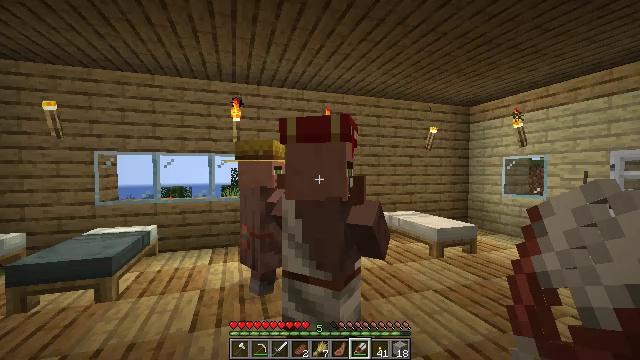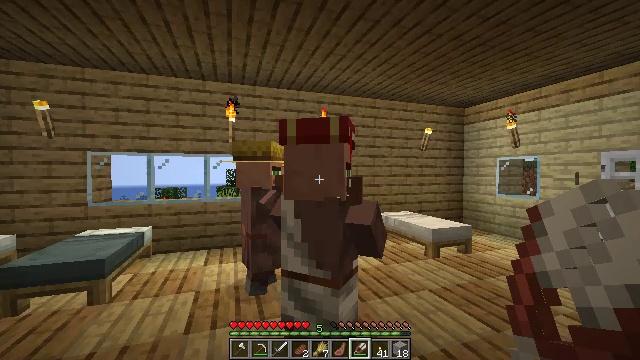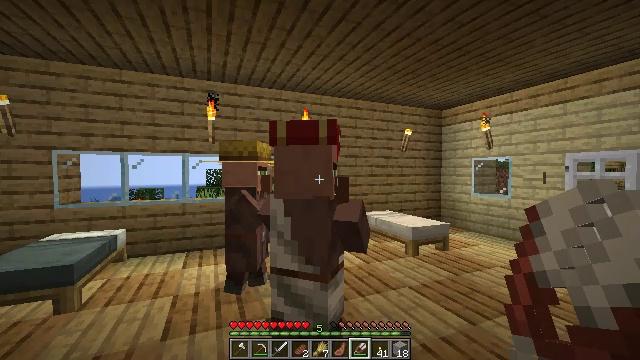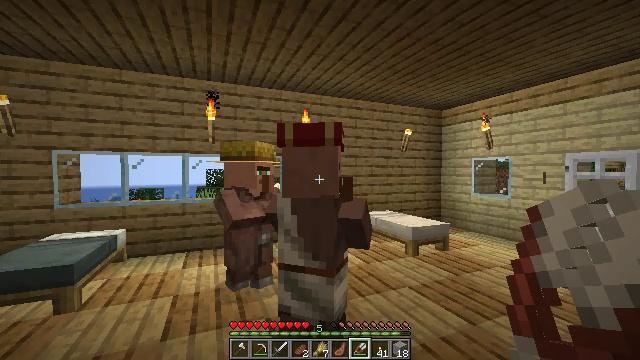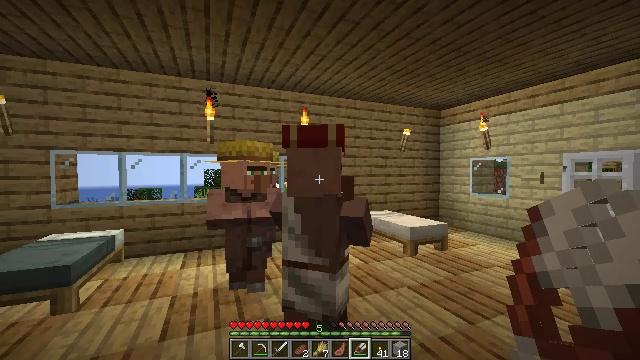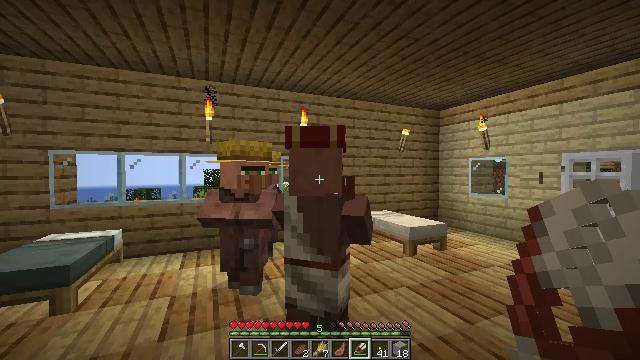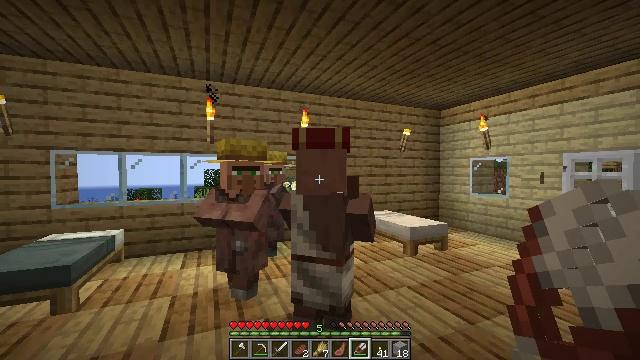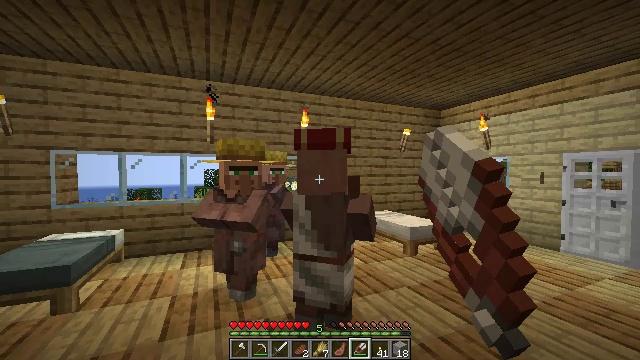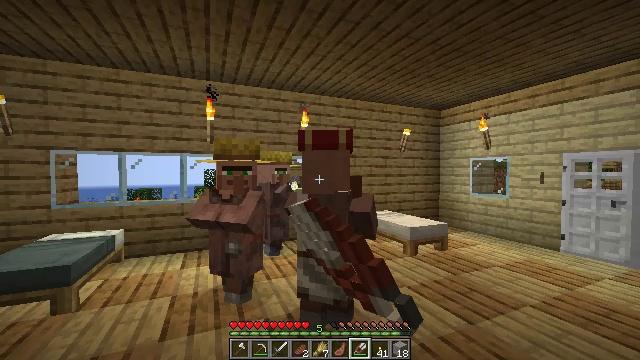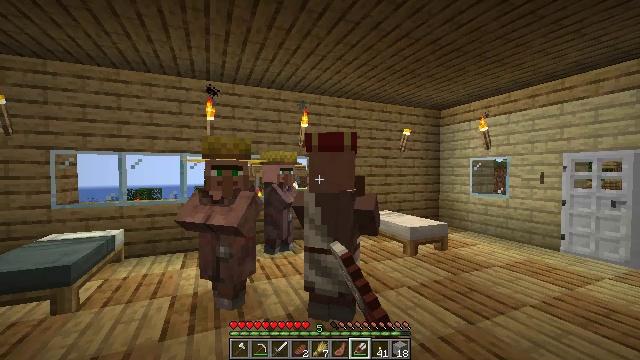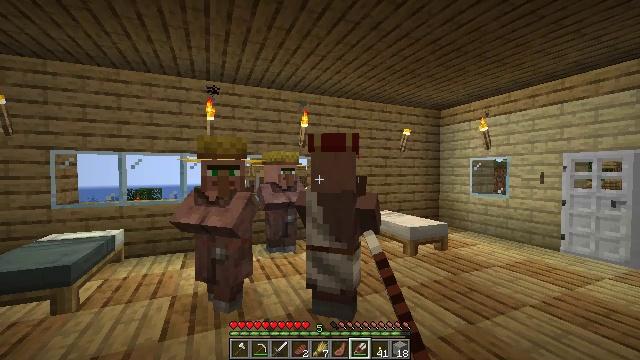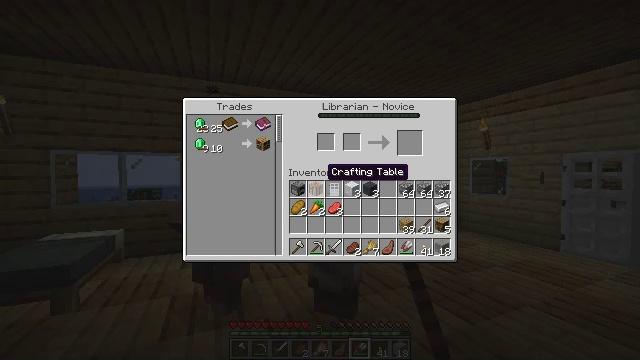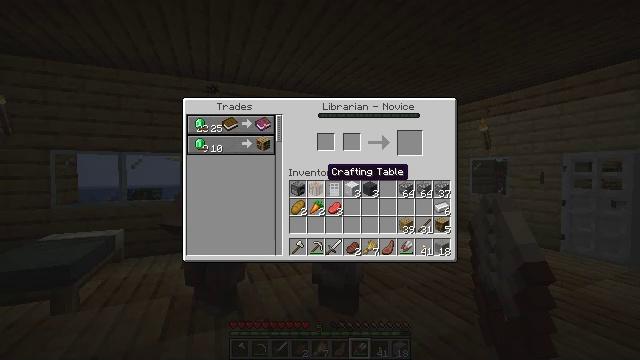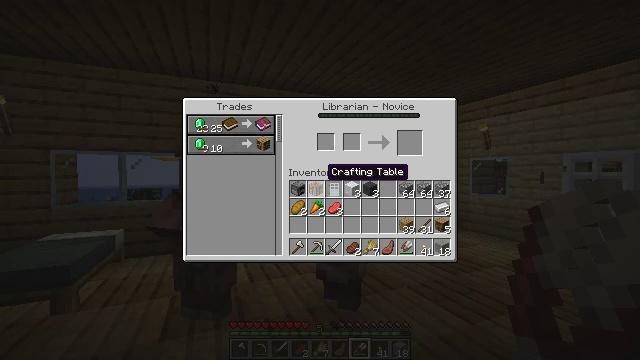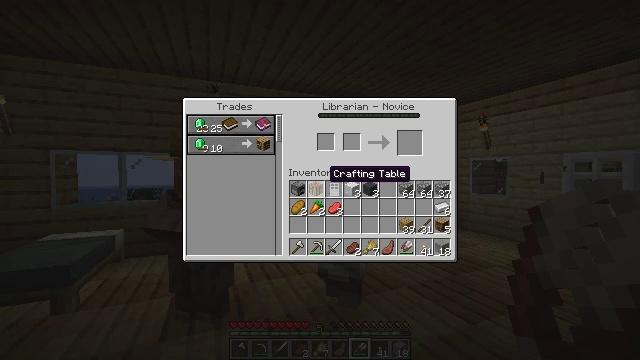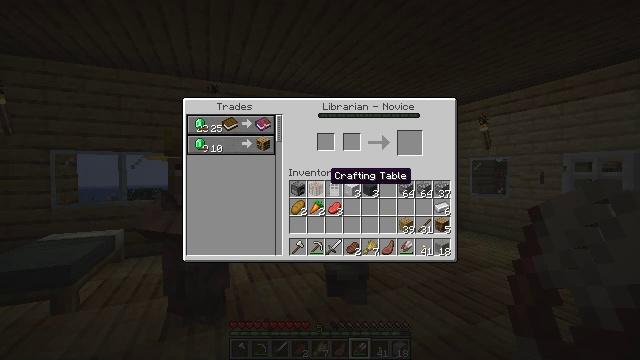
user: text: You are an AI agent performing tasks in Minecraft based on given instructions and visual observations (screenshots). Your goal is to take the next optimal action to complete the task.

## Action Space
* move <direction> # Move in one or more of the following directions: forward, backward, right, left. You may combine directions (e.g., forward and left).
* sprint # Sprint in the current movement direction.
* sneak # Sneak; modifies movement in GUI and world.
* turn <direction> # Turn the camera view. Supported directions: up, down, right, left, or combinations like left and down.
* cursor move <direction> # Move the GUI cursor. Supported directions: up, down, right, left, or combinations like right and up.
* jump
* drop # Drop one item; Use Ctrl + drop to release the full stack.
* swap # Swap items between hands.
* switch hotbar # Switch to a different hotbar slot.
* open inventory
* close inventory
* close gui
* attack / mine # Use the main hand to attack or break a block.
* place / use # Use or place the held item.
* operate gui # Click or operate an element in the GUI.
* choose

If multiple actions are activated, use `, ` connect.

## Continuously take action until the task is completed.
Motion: motion action
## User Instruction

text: Take wool and planks to craft a gray bed.
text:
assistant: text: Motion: no_op
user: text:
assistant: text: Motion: turn right
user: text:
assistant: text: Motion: no_op
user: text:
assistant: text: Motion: no_op
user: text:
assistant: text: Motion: no_op
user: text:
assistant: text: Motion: use / place
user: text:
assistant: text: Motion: use / place
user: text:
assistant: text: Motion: use / place
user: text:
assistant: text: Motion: no_op
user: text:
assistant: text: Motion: no_op
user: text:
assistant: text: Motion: open gui
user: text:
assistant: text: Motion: no_op
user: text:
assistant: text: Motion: no_op
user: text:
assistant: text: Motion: no_op
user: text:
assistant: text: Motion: no_op
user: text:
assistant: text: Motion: no_op
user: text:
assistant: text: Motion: no_op
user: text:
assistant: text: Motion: no_op
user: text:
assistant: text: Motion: no_op
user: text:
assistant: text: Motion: no_op
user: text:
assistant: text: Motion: no_op
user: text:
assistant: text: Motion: cursor move left
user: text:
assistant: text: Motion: cursor move left
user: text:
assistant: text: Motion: cursor move left
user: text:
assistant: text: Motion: cursor move left and up
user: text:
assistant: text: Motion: cursor move up
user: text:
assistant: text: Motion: no_op
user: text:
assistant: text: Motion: no_op
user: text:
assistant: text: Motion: no_op
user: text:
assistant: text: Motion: no_op